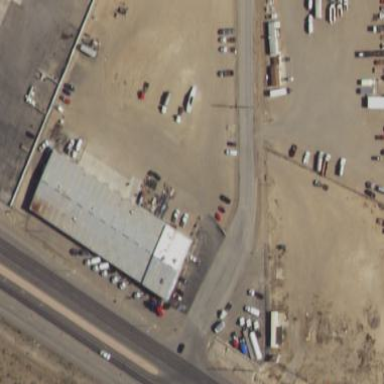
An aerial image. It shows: Commercial building with truck shop.